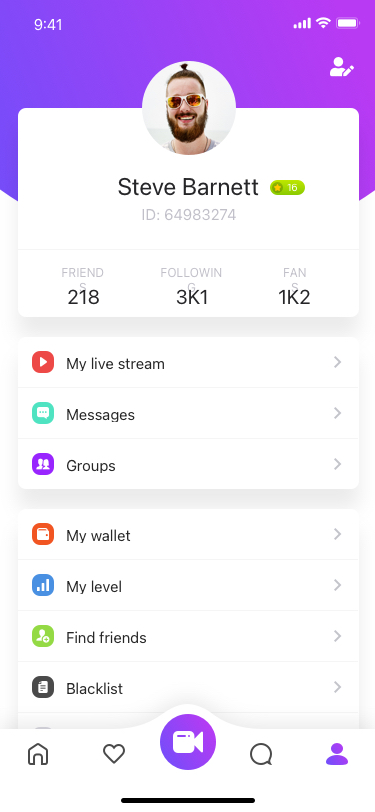
Text in this UI design:
Friends
Following
Fans
218
3k1
1k2
ID: 64983274
Steve Barnett
My live stream
Messages
Groups
My wallet
My level
Find friends
Blacklist
Settings